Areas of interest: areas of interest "Business office"
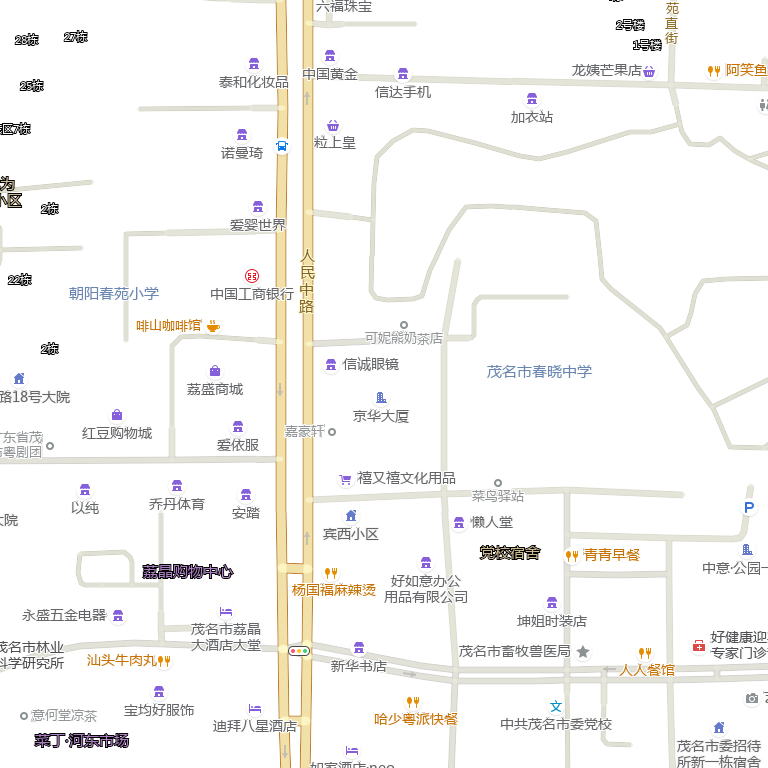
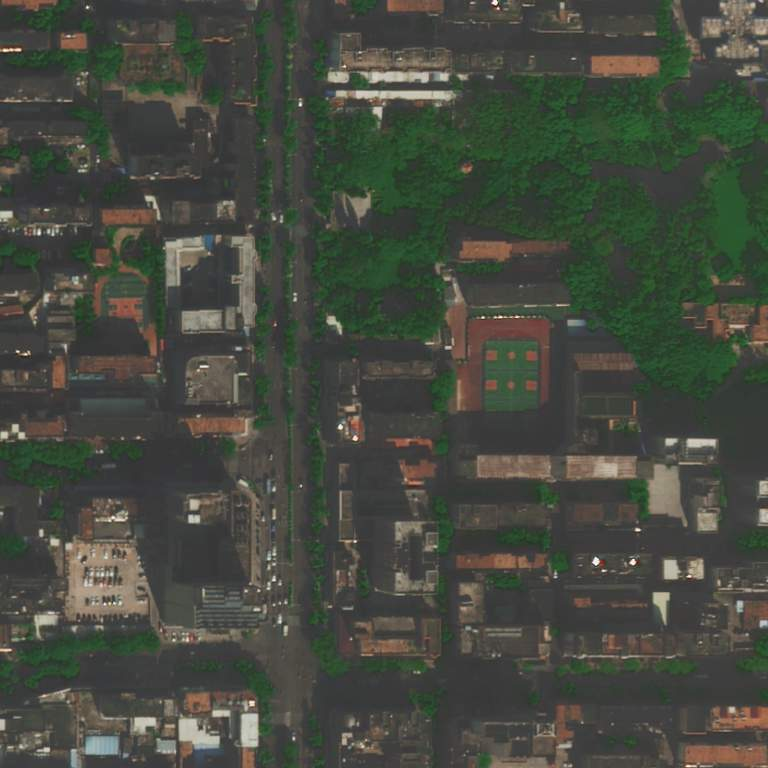